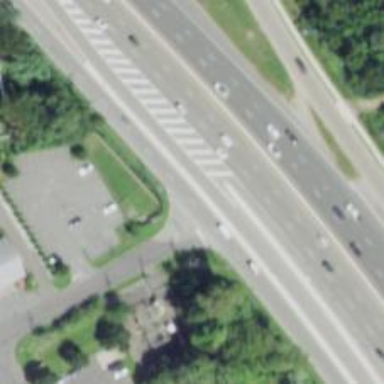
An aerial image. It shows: Trunk link highway.